Question: L = {a^3^k | k element N} is subset of {a,b}*
I have to prove that the language L is not regular, but I don't know what the subset means for the proof.
{a^3^k | k element N} should be regular because I can draw a DFA and I also can draw a DFA of {a, b}.

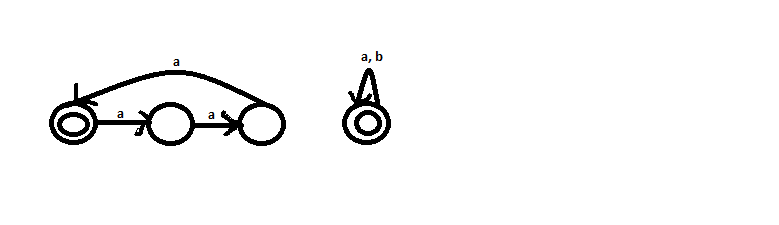
Answer: It's not regular. In fact a very good rule of thumb to tell at a glance is if the language is trying to count characters in a non-repeatable fashion.
You can't count with a single regular expression a sequence like 1, 3, 9, 27 while making sure all the other counts fail, you need something repeatable like '\d{5}' in normal regex notation.
I'll leave the proof up to you since this is obviously homework, just clarifying the misconception that this is regular because you can draw the first two elements. Sure you can, but you can't draw the generic term in a general way!